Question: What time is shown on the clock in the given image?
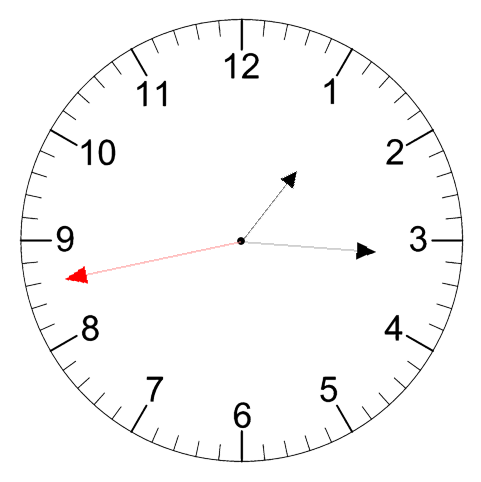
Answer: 01:15:43